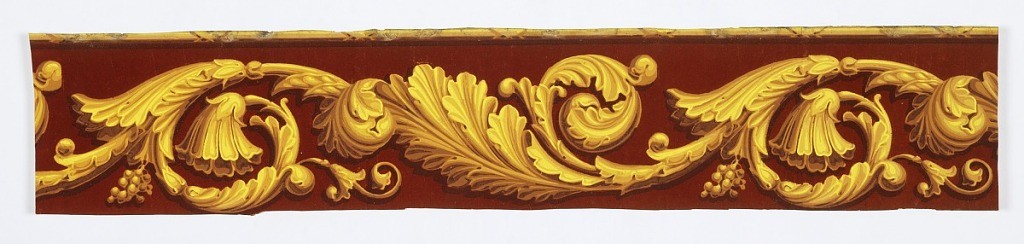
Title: Border
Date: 1825–35
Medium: Block-printed and flocked on handmade paper
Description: Large-scale acanthus rinceau. Rod runs along top edge. Printed in shades of ocher on red flock ground.

H#219